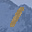
Label: 1